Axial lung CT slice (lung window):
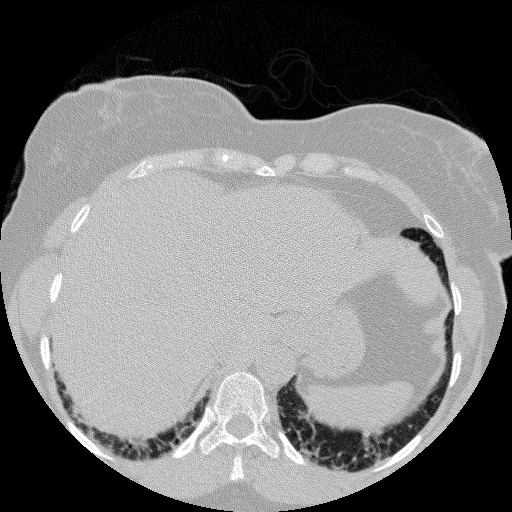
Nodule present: no